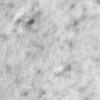
Label: no_change